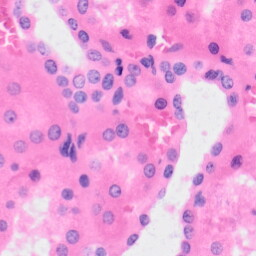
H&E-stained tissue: Kidney